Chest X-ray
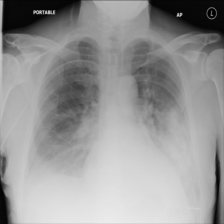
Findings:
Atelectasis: positive
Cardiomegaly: negative
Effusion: negative
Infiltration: positive
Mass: positive
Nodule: negative
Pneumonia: negative
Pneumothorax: negative
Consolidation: negative
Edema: negative
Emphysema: negative
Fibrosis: negative
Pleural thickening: negative
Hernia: negative